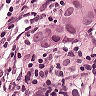
Metastatic tissue present: yes